Question: i have a problem with iron-router.
when I first load the page /admin/deps, then route will work out fine. Then I go to any other page by clicking on the link, and then back to /admin/deps/ in that time in the console I get "Route dispatch never rendered. Did you forget to call this.next() in an onBeforeAction?" and template is not rendering
BUT .. if I change anything in the code using hot-swap code, a meteor reloads the page and in this case, everything works as expected.
here are my controllers and routes:
'''
class @AdminRouteController extends RouteController
onBeforeAction: ->
console.log "onBeforeAction: #{@url}"
if Meteor.loggingIn()
@render 'loading'
else if !Meteor.userId() or !Meteor.user().hasAccess 'admin'
@render 'notFound'
else
@next()
class @AdminPagebleRouteController extends AdminRouteController
pageable: true
perPage: 20
limit: (name = null) ->
Session.get(varName(@, name)) || @perPage
incLimit: (name = null, inc = null) ->
inc ||= @perPage
Session.set varName(@, name), (@limit(name) + inc)
resetLimit: (name = null) ->
Session.set varName(@, name), null
loaded: (name = null) ->
true
onRerun: ->
console.log "onRerun: #{@url}"
@next()
Router.route '/admin', name: 'admin'
class @AdminController extends AdminRouteController
template: 'adminHome'
action: ->
document.title = i18n 'admin.title'
super()
Router.route '/admin/deps', name: 'deps'
class @DepsController extends AdminPagebleRouteController
template: 'deps'
perPage: 20
waitOn: ->
@subscribe 'adminDeps', @limit()
data: ->
deps: DepartmentsCollection.find()
loaded: ->
@limit() > DepartmentsCollection.find().count()
action: ->
document.title = i18n 'deps.title'
super()
onRun: ->
console.log "onRun: #{@url}"
@resetLimit()
@next()
load: ->
$('html, body').animate({ scrollTop: 0 }, 400)
$('.content').hide().fadeIn(1000)
'''
and here is console screen when route does not work properly

Here is code in javascript:
'''
AdminRouteController = RouteController.extend({
onBeforeAction: function(){
console.log("onBeforeAction: " + this.url);
if(Meteor.loggingIn())
this.render('loading');
else if(!Meteor.userId() || !Meteor.user().hasAccess('admin'))
this.render('notFound');
else
this.next();
}
});
varName = function(inst, name){
name = name && ("_" + name || "");
return inst.constructor.name + name + "_limit";
}
AdminPagebleRouteController = AdminRouteController.extend({
pageable: true,
perPage: 20,
limit: function (name){
return Session.get(varName(this, name)) || this.perPage;
},
incLimit: function (name, inc){
inc = inc ? inc : this.perPage;
return Session.set(varName(this, name), (this.limit(name) + inc));
},
resetLimit: function (name){
return Session.set(varName(this, name), null);
},
loaded: function (name){
return true;
},
onRerun: function (){
console.log("onRerun: " + this.url);
this.next();
}
});
Router.route('/admin', name: 'admin');
AdminController = AdminRouteController.extend({
template: 'adminHome',
action: function(){
document.title = i18n('admin.title');
super();
}
});
Router.route('/admin/deps', name: 'deps');
DepsController = AdminPagebleRouteController.extend({
template: 'deps',
perPage: 20,
waitOn: function(){
this.subscribe('adminDeps', this.limit());
},
data: function(){
return { deps: DepartmentsCollection.find() };
},
loaded: function(){
return this.limit() > DepartmentsCollection.find().count();
},
action: function(){
document.title = i18n('deps.title');
super();
},
onRun: function(){
console.log("onRun: " + this.url);
this.resetLimit();
this.next();
},
load: function(){
$('html, body').animate({ scrollTop: 0 }, 400);
$('.content').hide().fadeIn(1000);
}
});
'''
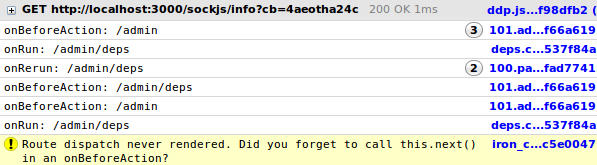
Answer: Finally, I've found the answer, problem was in DepsController, in 'load()' function. It fired before 'onBeforeAction()', and it is also need to call 'this.next ()'